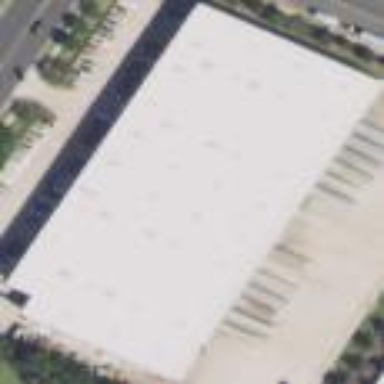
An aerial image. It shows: Commercial building.